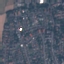
Land use / land cover: Residential